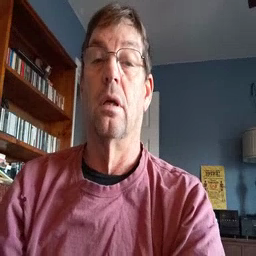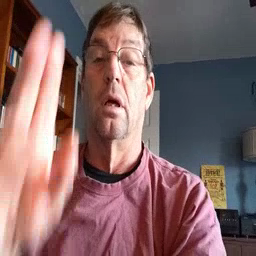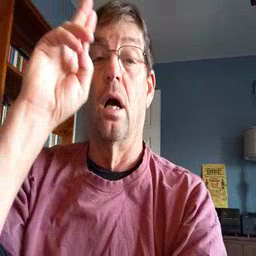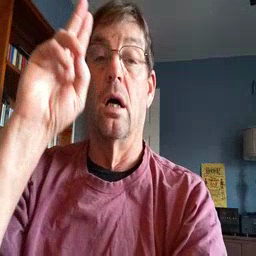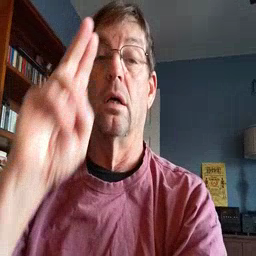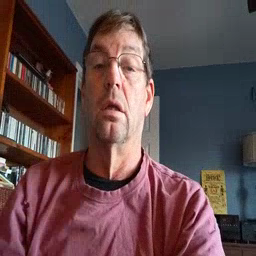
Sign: uncle